Aerial crown-view tile of a tropical tree (Barro Colorado Island, Panama), acquired 20250915:
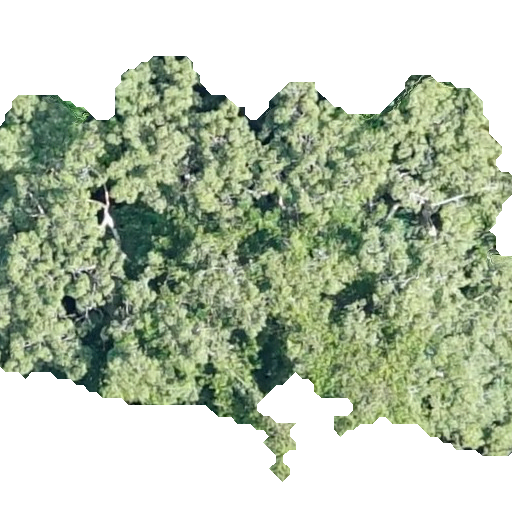
Species: Ceiba pentandra
GBIF accepted scientific name: Ceiba pentandra
Crown area: 244.42 m²